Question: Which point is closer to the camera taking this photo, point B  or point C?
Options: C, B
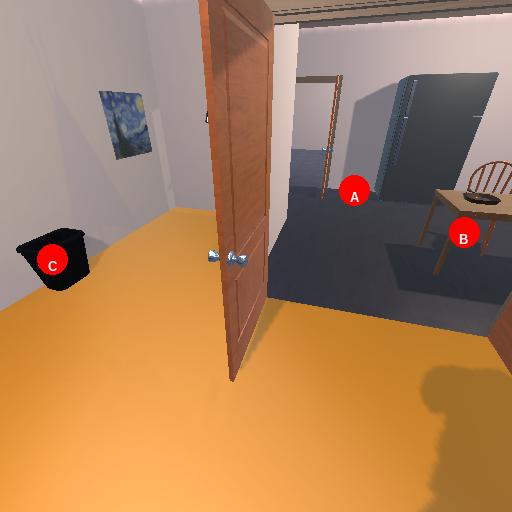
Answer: C